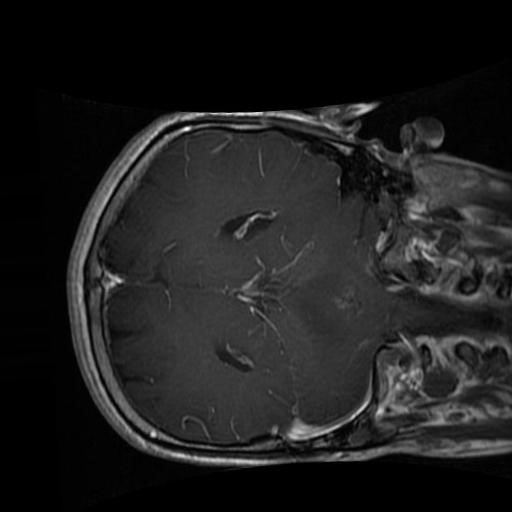
Label: brain_glioma